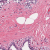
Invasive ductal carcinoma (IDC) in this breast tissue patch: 0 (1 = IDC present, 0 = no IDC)